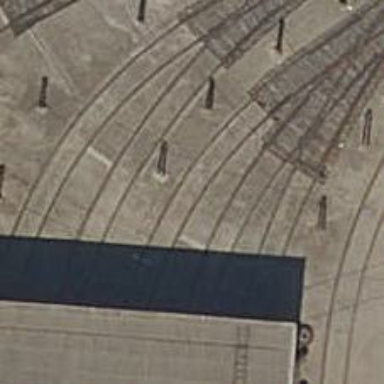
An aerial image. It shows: Yard with electrified contact lines.